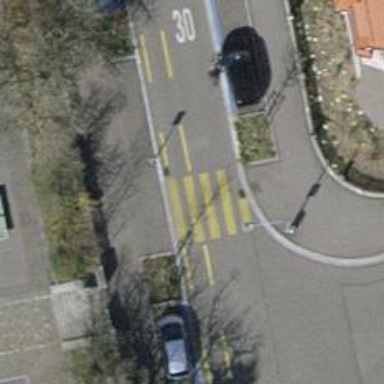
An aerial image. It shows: Kerb serving as barrier.